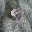
Label: 9